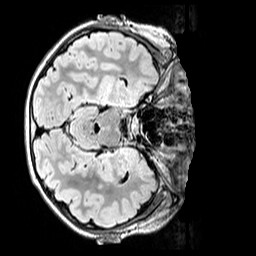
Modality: FLAIR
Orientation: axial
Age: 11
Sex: male
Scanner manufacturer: siemens
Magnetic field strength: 3 T
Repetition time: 5 s
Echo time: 0.388 s